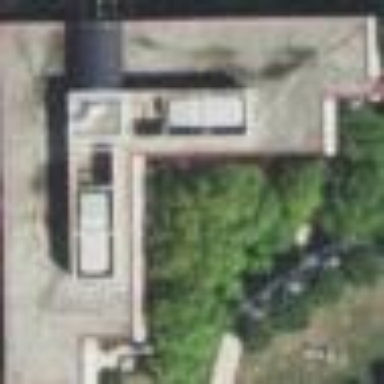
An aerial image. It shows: Hospital building.